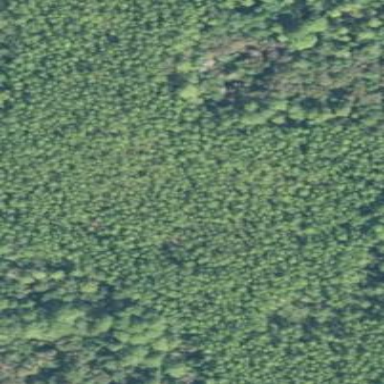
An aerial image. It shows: Forest dominated by needle-leaved trees.